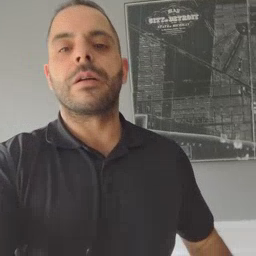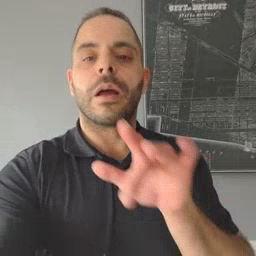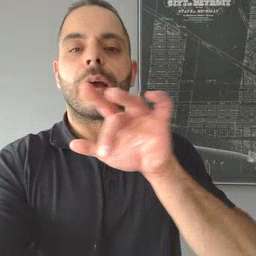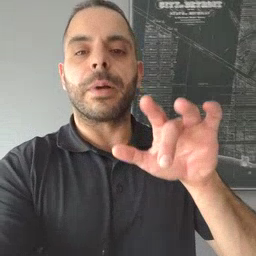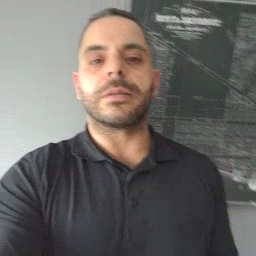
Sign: empty